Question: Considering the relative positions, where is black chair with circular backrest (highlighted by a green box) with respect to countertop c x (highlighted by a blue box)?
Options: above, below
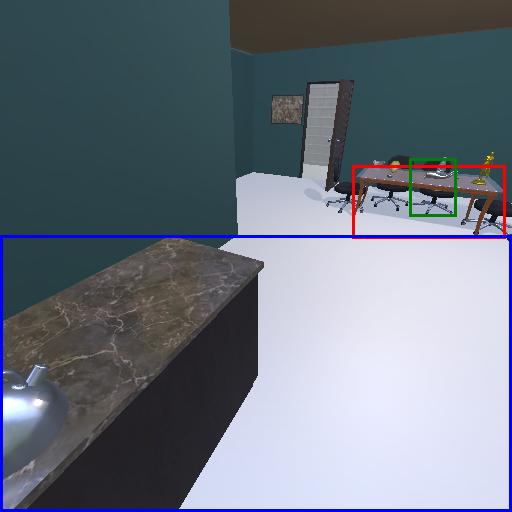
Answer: above